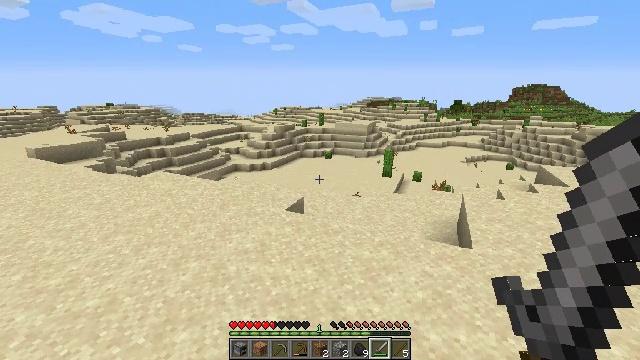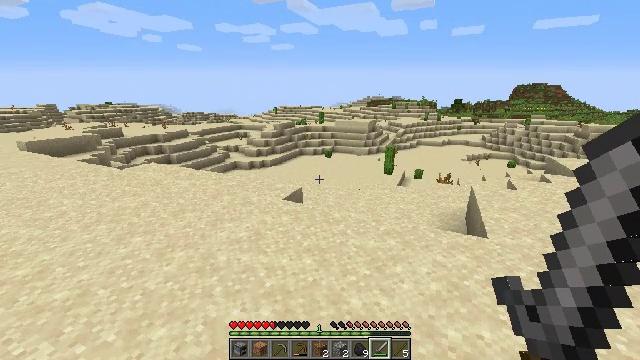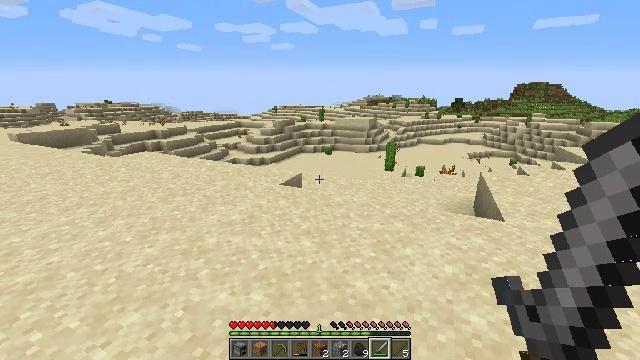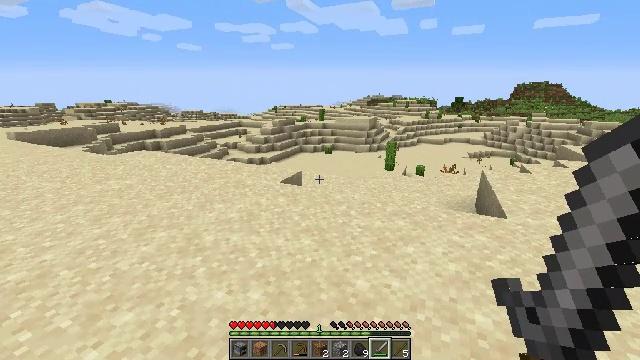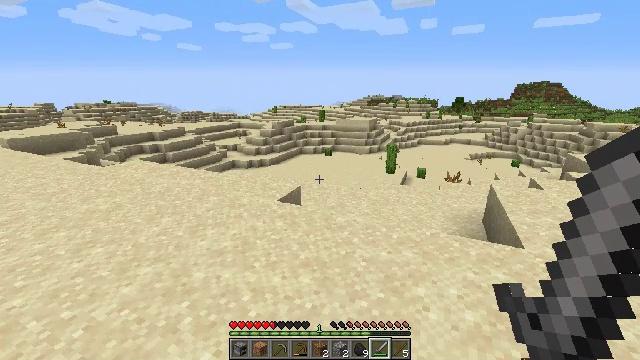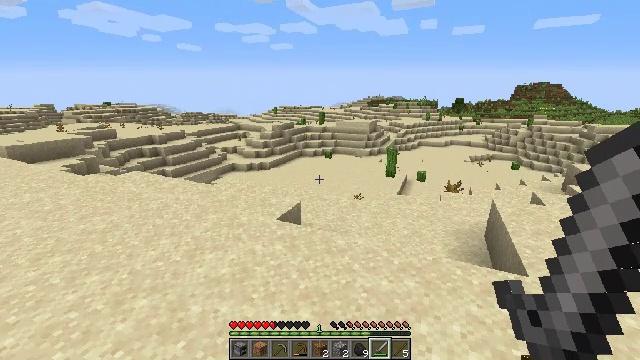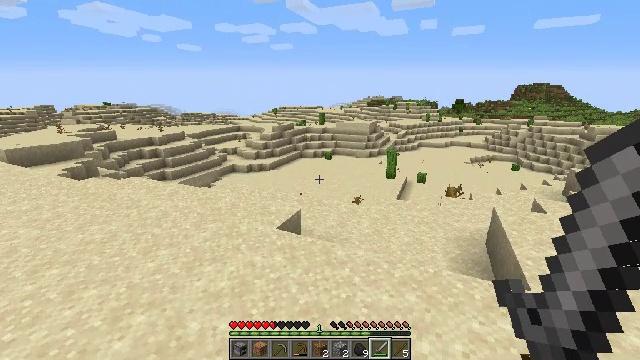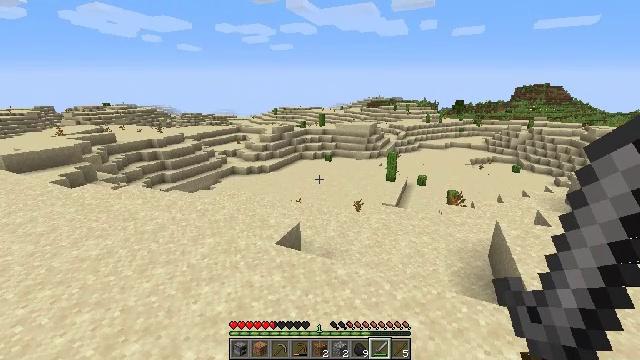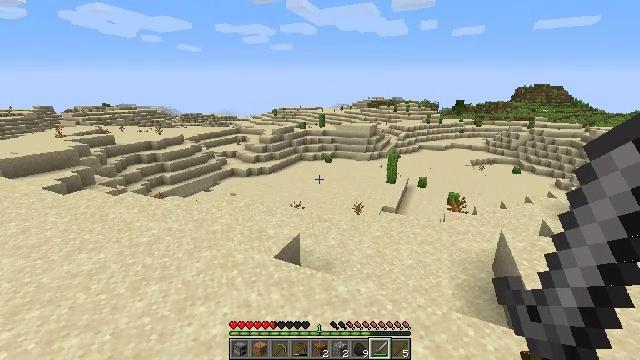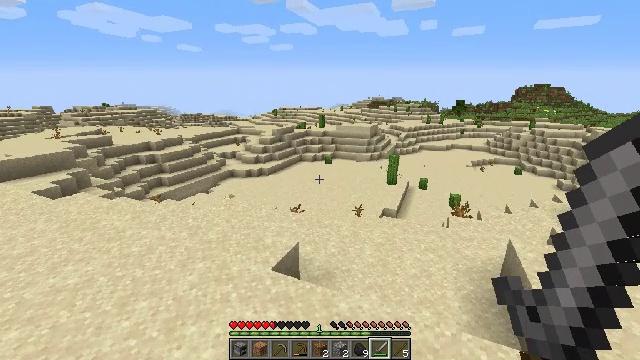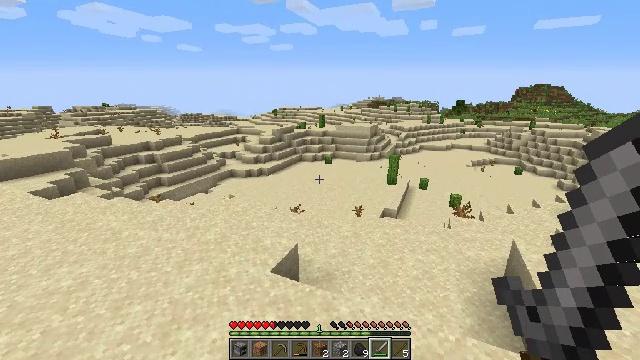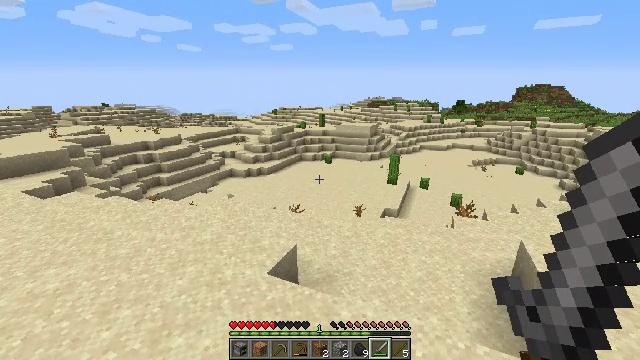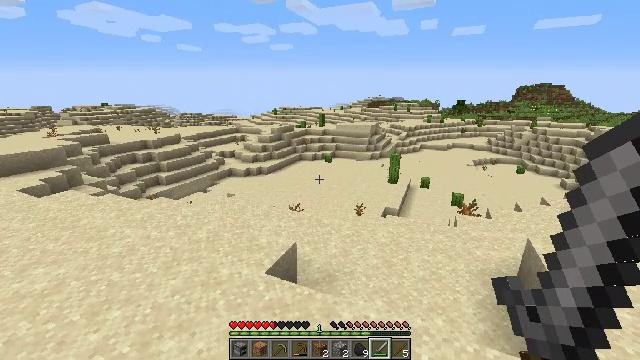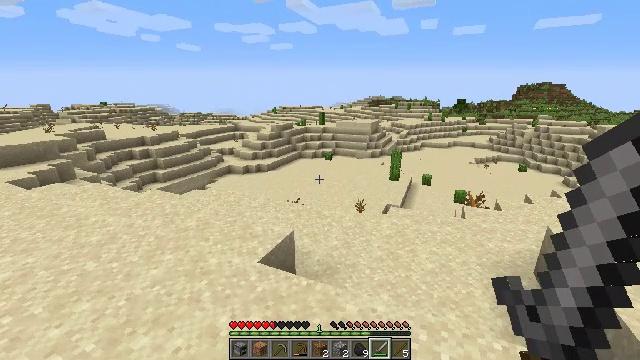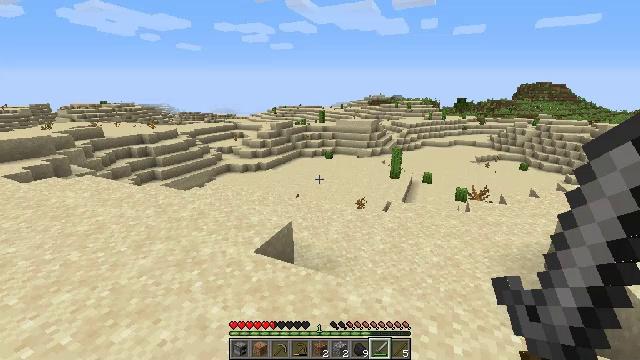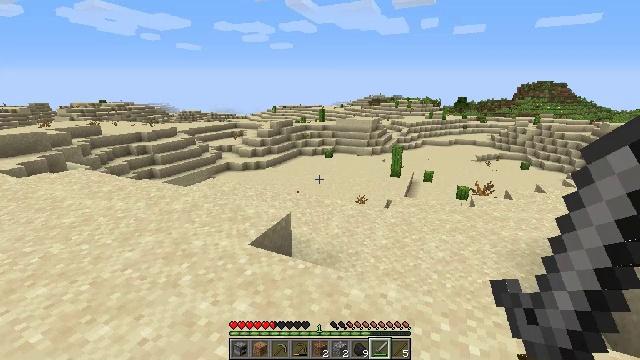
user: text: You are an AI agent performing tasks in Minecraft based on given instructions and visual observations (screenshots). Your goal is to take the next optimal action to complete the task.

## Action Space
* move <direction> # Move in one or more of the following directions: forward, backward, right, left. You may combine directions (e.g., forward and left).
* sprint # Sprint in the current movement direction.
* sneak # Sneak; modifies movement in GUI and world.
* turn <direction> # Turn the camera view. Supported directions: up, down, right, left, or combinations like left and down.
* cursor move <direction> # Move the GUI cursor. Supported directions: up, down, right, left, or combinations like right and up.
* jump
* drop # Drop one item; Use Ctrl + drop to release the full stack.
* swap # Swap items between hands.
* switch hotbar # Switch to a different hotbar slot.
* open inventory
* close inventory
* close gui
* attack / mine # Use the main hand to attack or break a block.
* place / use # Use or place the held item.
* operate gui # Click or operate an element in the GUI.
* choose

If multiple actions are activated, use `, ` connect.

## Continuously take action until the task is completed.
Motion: motion action
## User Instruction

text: Get cactus from the sandy areas.
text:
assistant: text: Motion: move forward, jump
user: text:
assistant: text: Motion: move forward, jump
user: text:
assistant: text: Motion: move forward, jump
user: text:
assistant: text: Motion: move forward, jump
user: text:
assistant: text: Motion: move forward, jump
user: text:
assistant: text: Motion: move forward, jump
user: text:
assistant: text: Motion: move forward, jump
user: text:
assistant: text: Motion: move forward, jump
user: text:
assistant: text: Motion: move forward, jump
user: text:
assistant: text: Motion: move forward, jump
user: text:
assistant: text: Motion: move forward, jump
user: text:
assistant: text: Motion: move forward, jump
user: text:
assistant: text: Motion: move forward, jump
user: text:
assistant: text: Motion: move forward, jump
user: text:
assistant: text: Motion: move forward, jump
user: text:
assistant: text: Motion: move forward, jump
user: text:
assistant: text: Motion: move forward, jump
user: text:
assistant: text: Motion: move forward, jump
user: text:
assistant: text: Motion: move forward, jump
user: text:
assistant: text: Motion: move forward, jump
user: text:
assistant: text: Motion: move forward, jump
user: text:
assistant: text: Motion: move forward, jump
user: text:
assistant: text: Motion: move forward, jump
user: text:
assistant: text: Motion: move forward, jump
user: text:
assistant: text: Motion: move forward, jump
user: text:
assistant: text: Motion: move forward, jump
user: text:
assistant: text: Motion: move forward, jump
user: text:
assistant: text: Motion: move forward, jump
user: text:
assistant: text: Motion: move forward, jump
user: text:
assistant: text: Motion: move forward, jump